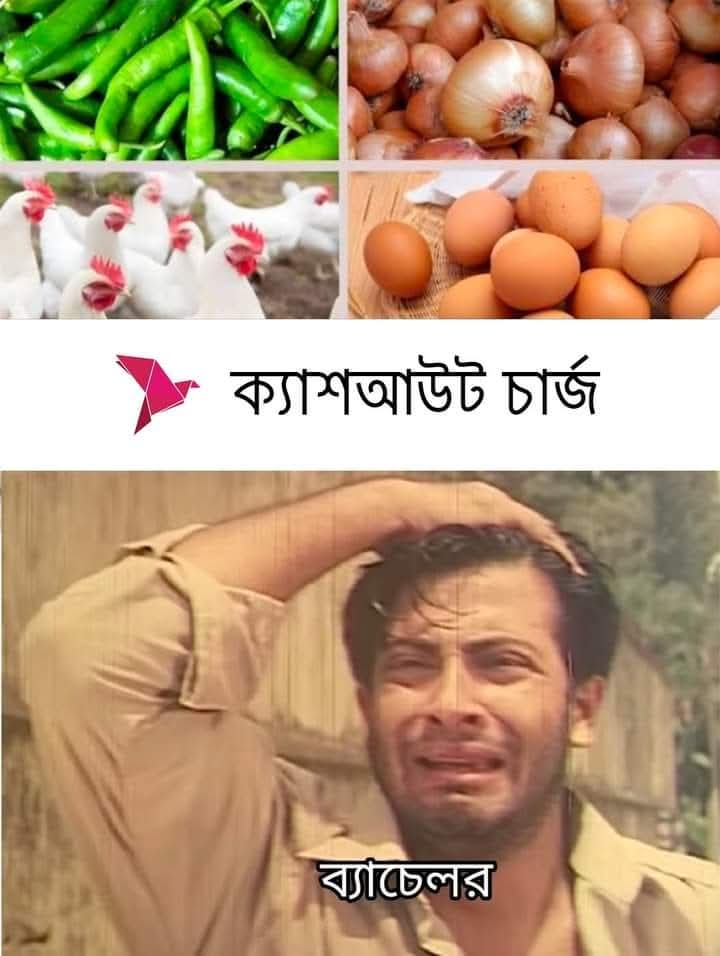
Text: ক্যাশআউট চার্জ
ব্যাচেলর
Label: Non Hate